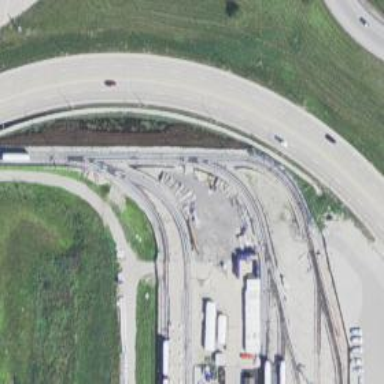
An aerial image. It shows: Yard serving the electrified light rail railway.